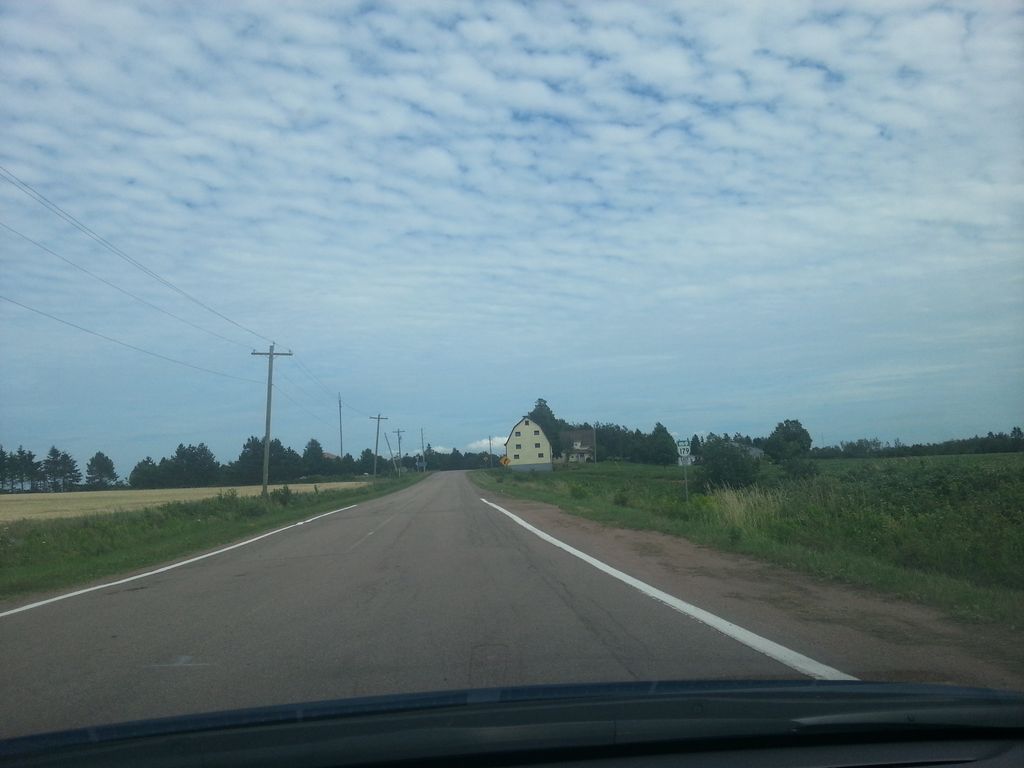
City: charlottetown